Interaction volume radius: 10 \u00c5
Interaction volume height: 10 \u00c5
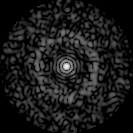
Disorder parameter: 0.8469